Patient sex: M
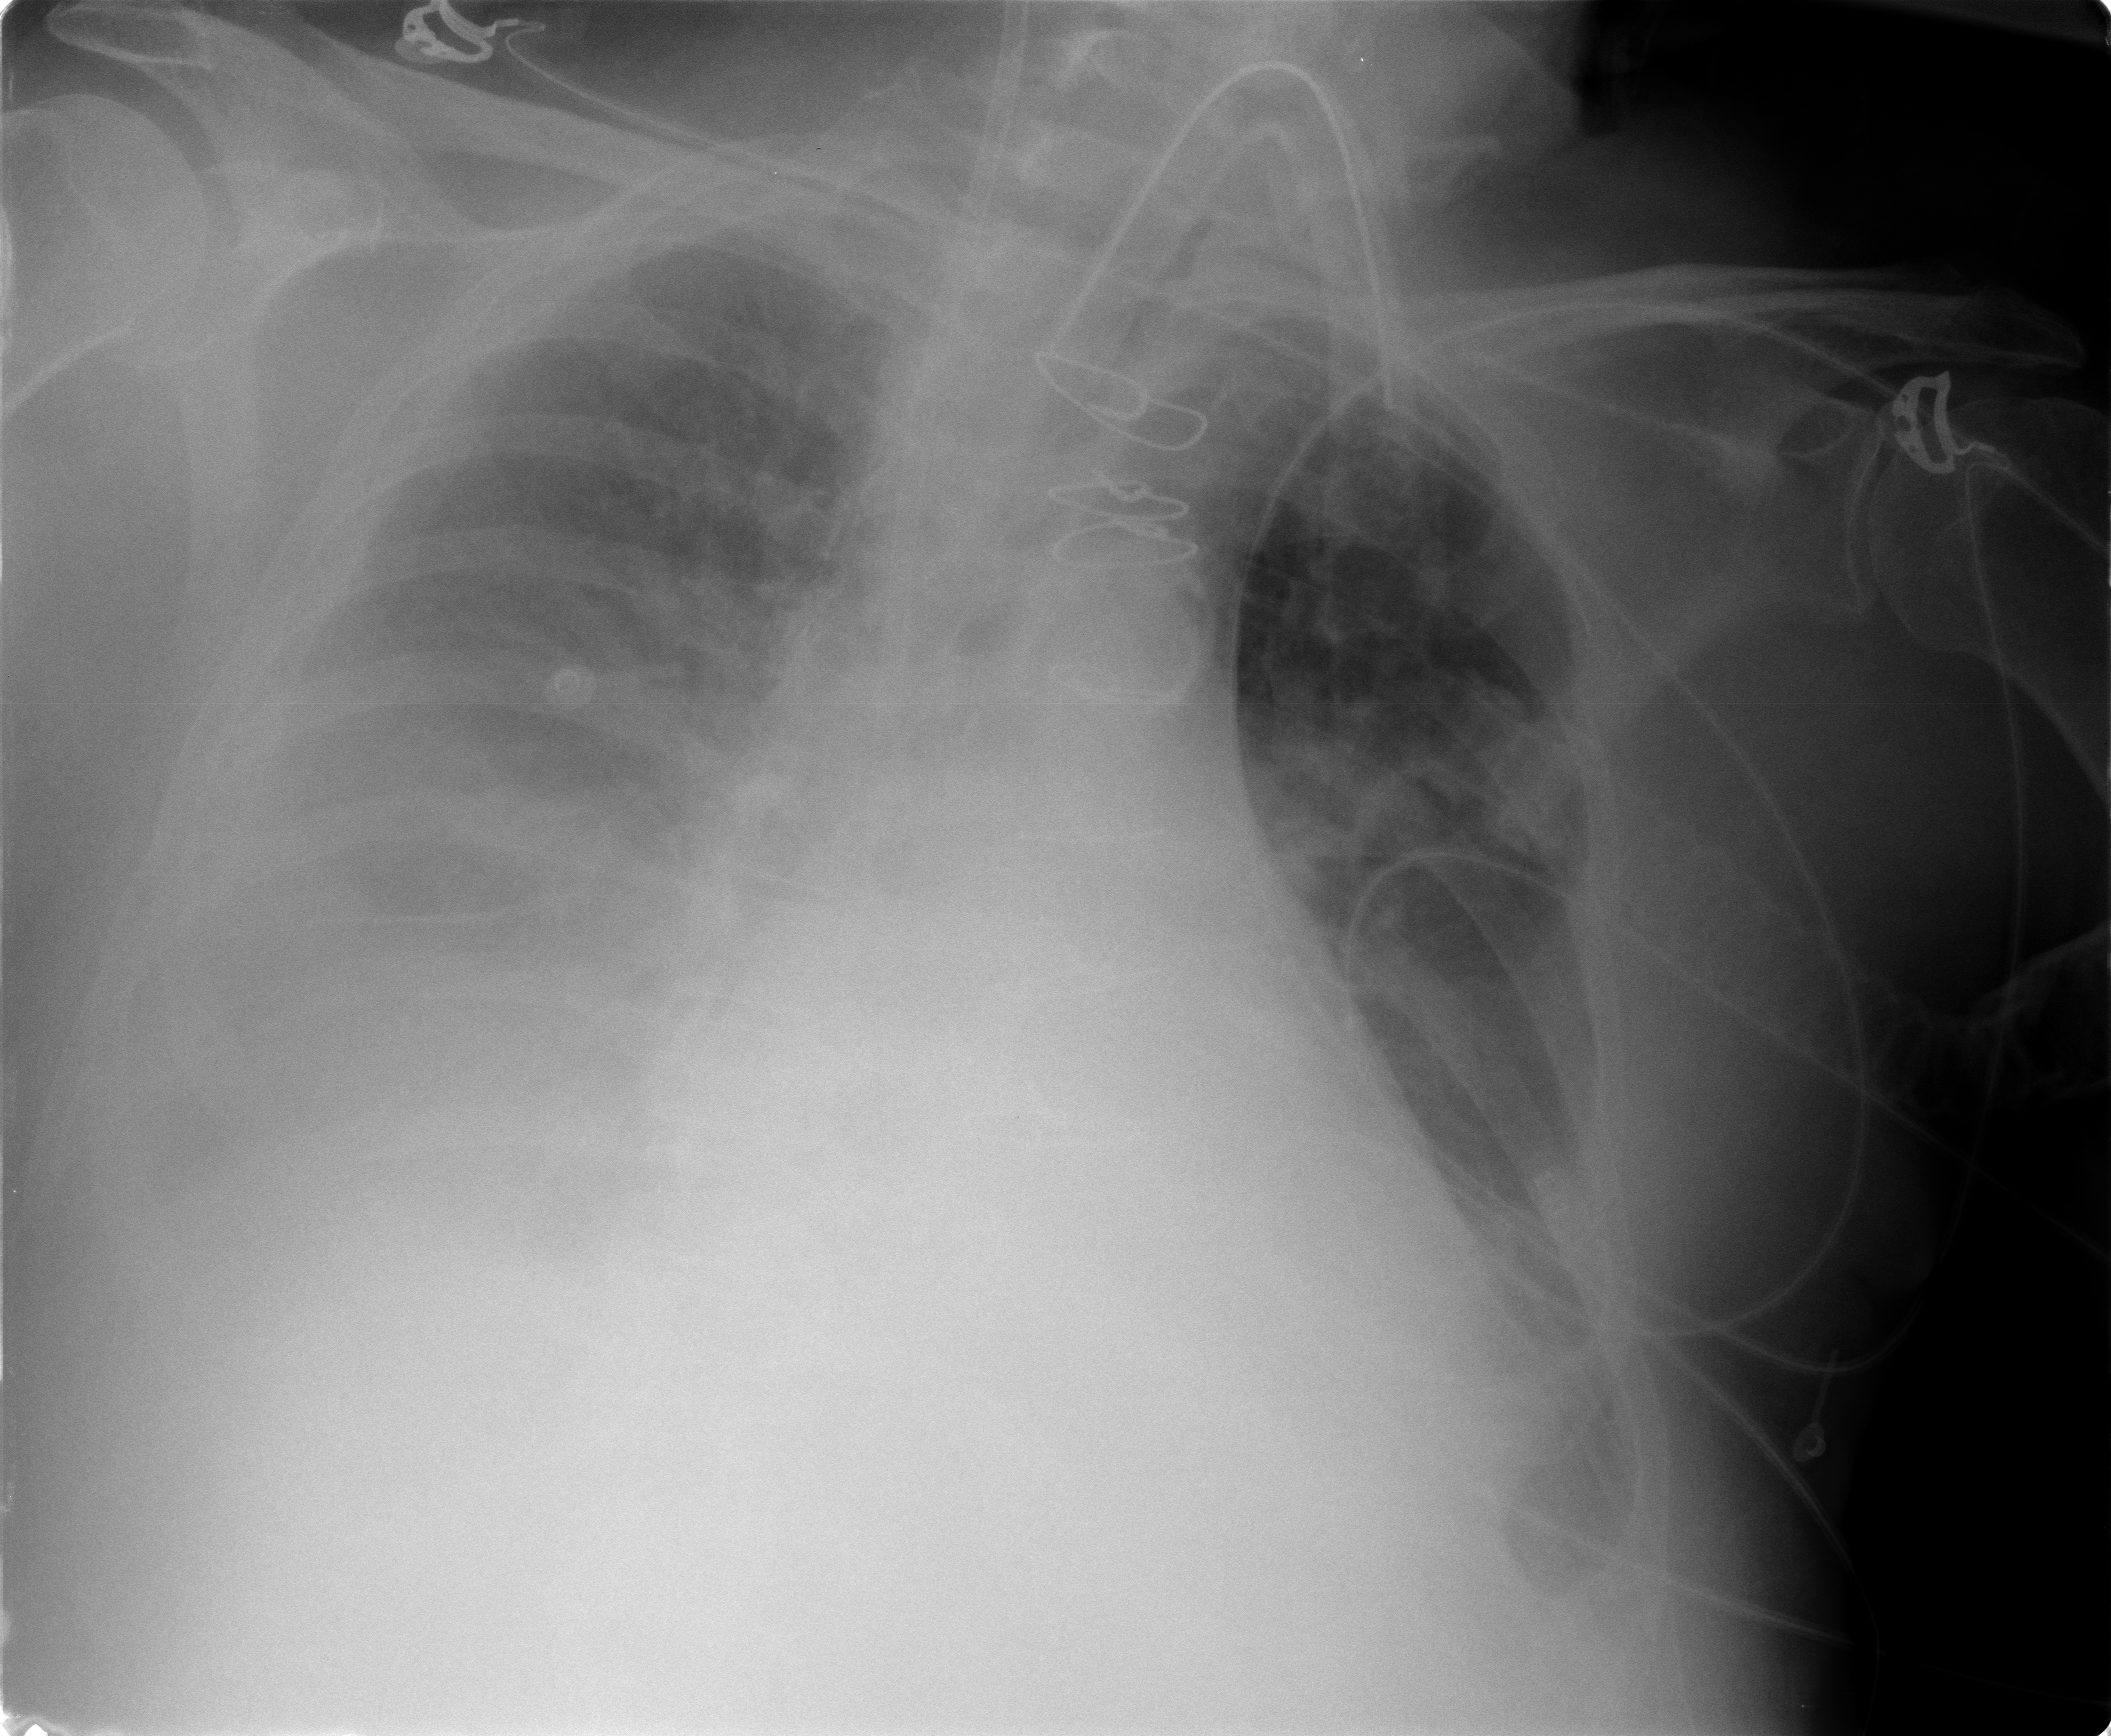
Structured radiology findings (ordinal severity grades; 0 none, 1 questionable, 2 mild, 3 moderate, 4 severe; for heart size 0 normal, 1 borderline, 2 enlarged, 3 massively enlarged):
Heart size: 2
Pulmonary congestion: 2
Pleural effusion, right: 3
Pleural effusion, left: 2
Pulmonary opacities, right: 3
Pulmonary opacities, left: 0
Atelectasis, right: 3
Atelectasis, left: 2